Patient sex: F
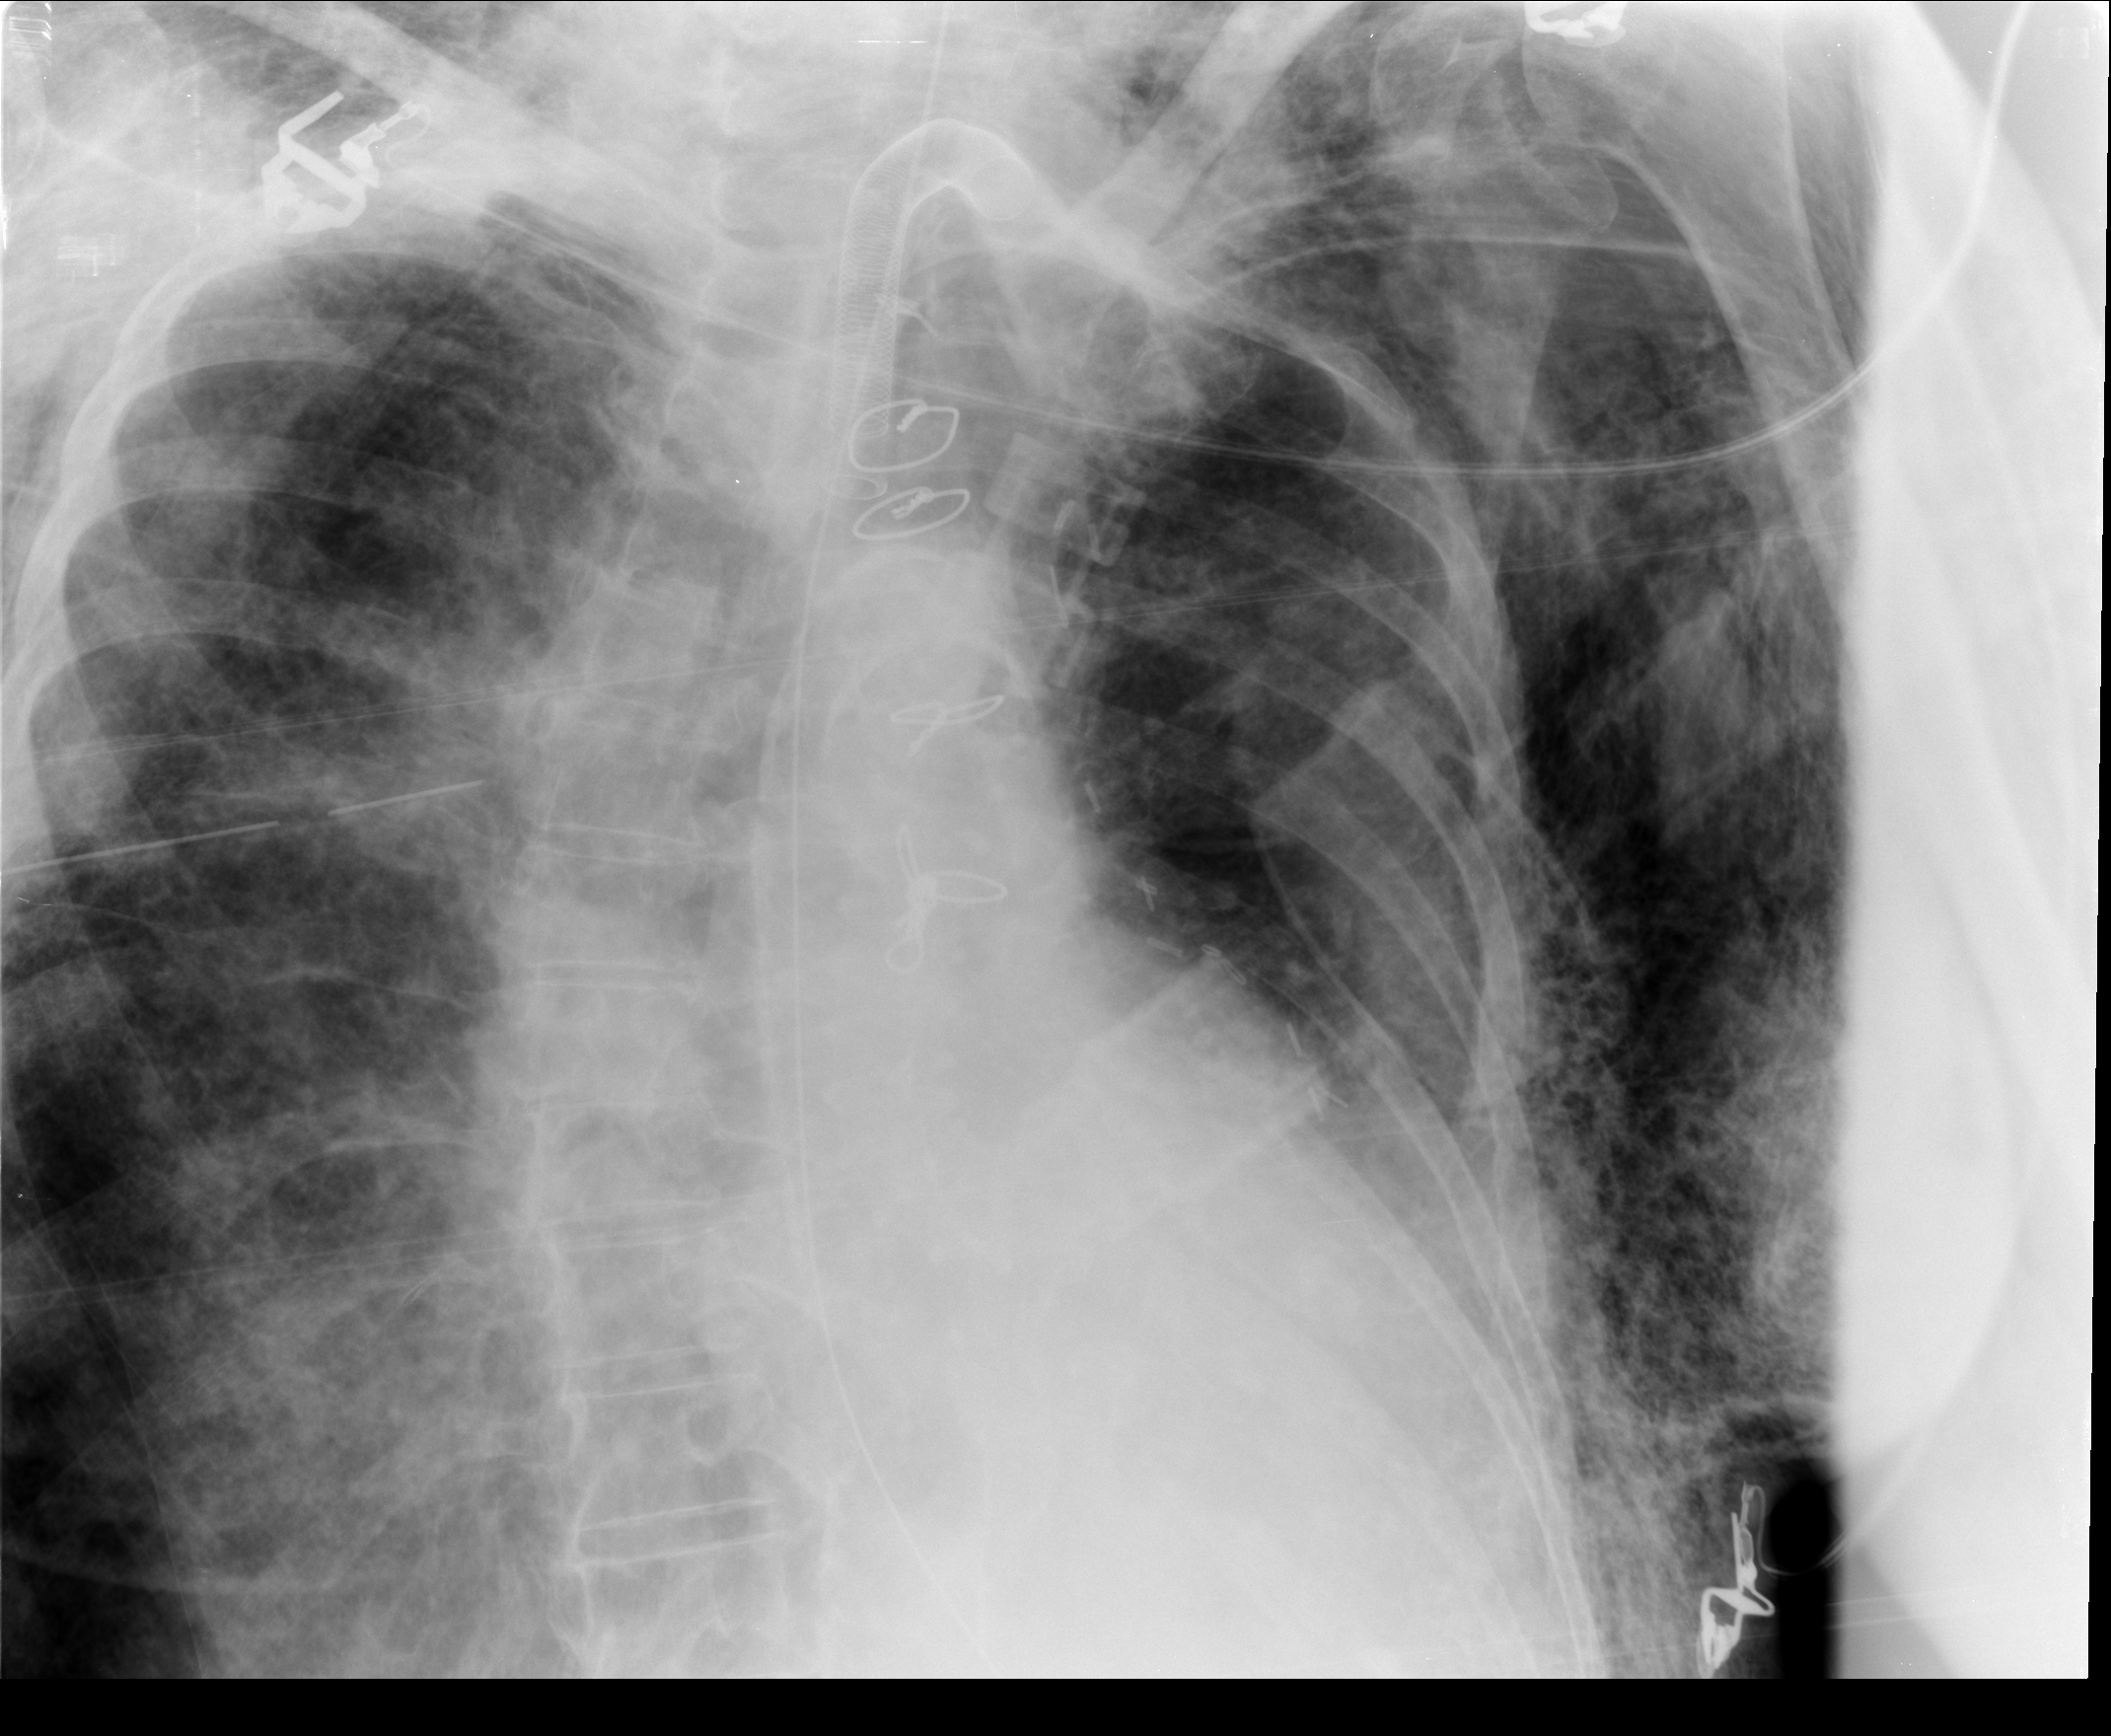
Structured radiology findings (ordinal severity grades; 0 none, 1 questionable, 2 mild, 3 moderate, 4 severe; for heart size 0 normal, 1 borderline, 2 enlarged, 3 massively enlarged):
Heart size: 0
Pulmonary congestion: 0
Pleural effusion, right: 2
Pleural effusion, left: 2
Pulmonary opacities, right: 2
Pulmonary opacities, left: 2
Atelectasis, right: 2
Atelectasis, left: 2